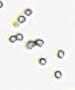
Label: Phaeocystis